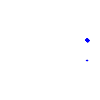
Particle: kaon